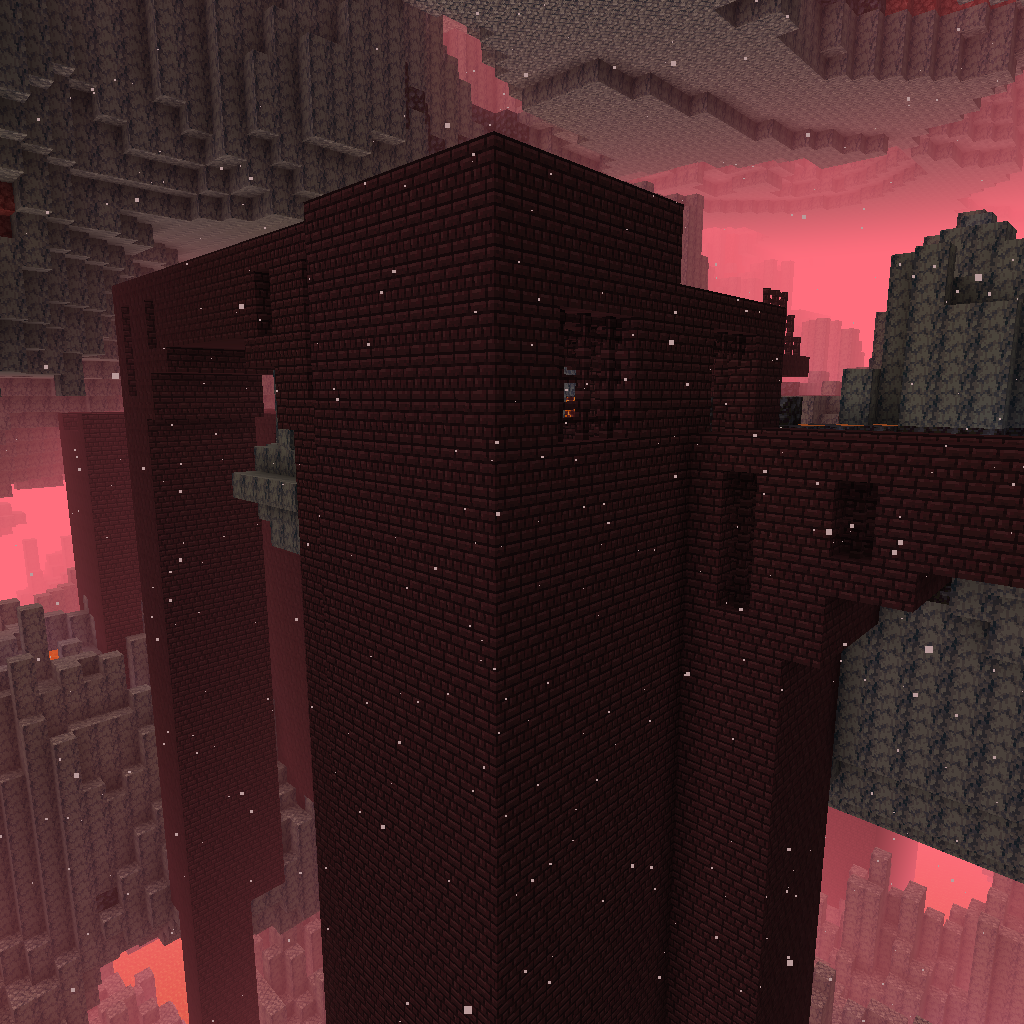
nether fortress tower with nether bricks